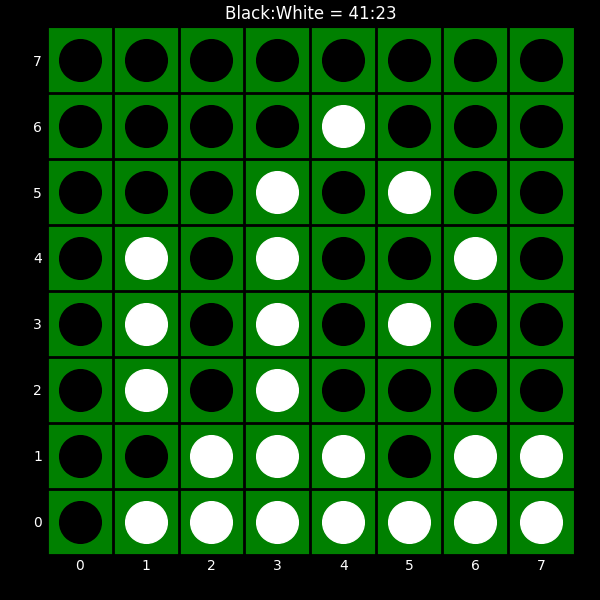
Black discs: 41
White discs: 23